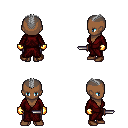
a pixel art fantasy rpg character, female body template, human, dark skin, red robe, metal pants, gray short mohawk hairstyle, gold gloves, brown shoes, dagger, four views (front, back, left, right), 2x2 character sprite sheet, small pixel art, hard edges, no anti-aliasing